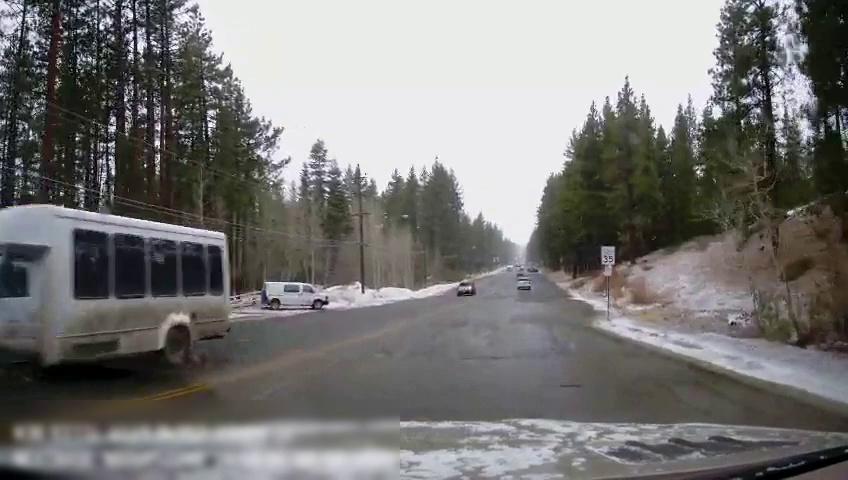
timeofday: Day
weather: Snowy
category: Drivable Space
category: Vehicles | SUV
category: Vehicles | Bus
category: Vehicles | Van
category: Vehicles | SUV
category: Lanes | Current Lane